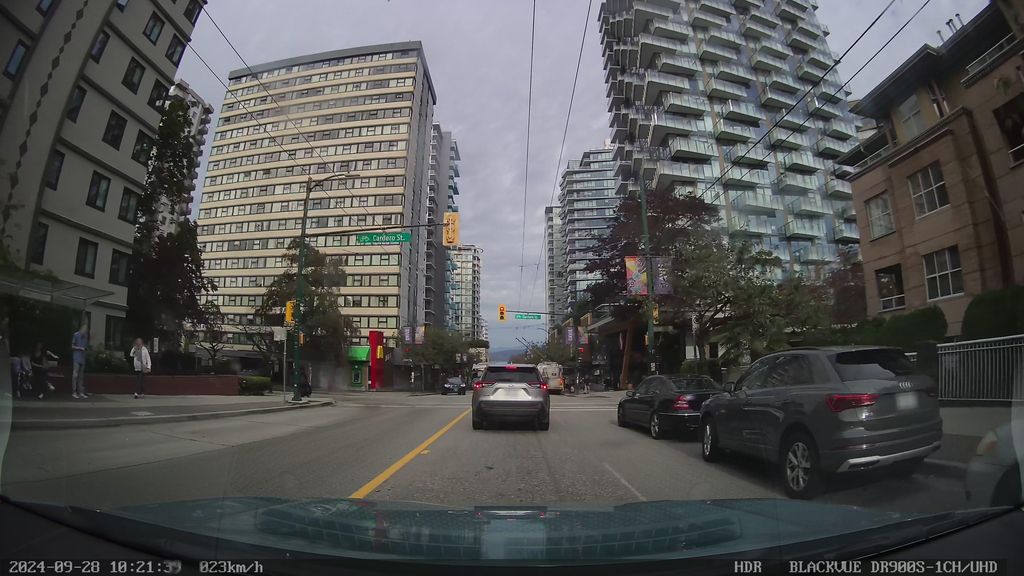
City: vancouver